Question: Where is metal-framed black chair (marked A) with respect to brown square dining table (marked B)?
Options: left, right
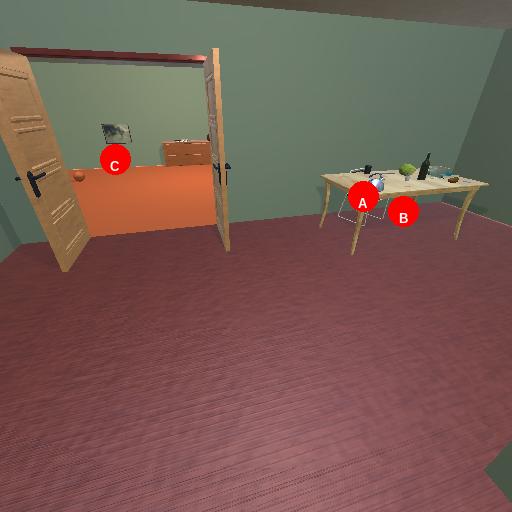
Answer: left